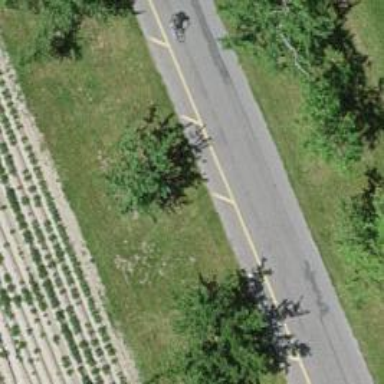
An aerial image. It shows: Beautiful avenue lined with deciduous broadleaved trees.